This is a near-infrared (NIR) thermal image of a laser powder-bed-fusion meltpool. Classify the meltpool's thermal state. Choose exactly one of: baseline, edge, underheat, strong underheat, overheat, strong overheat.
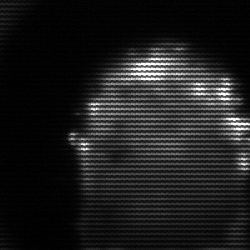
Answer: baseline